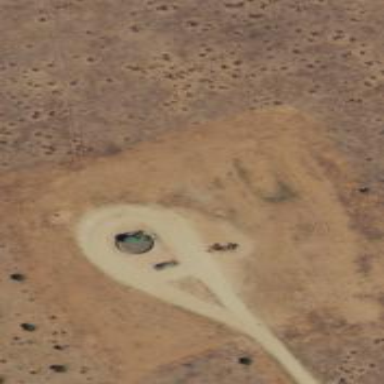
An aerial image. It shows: Storage tank with man-made structure.